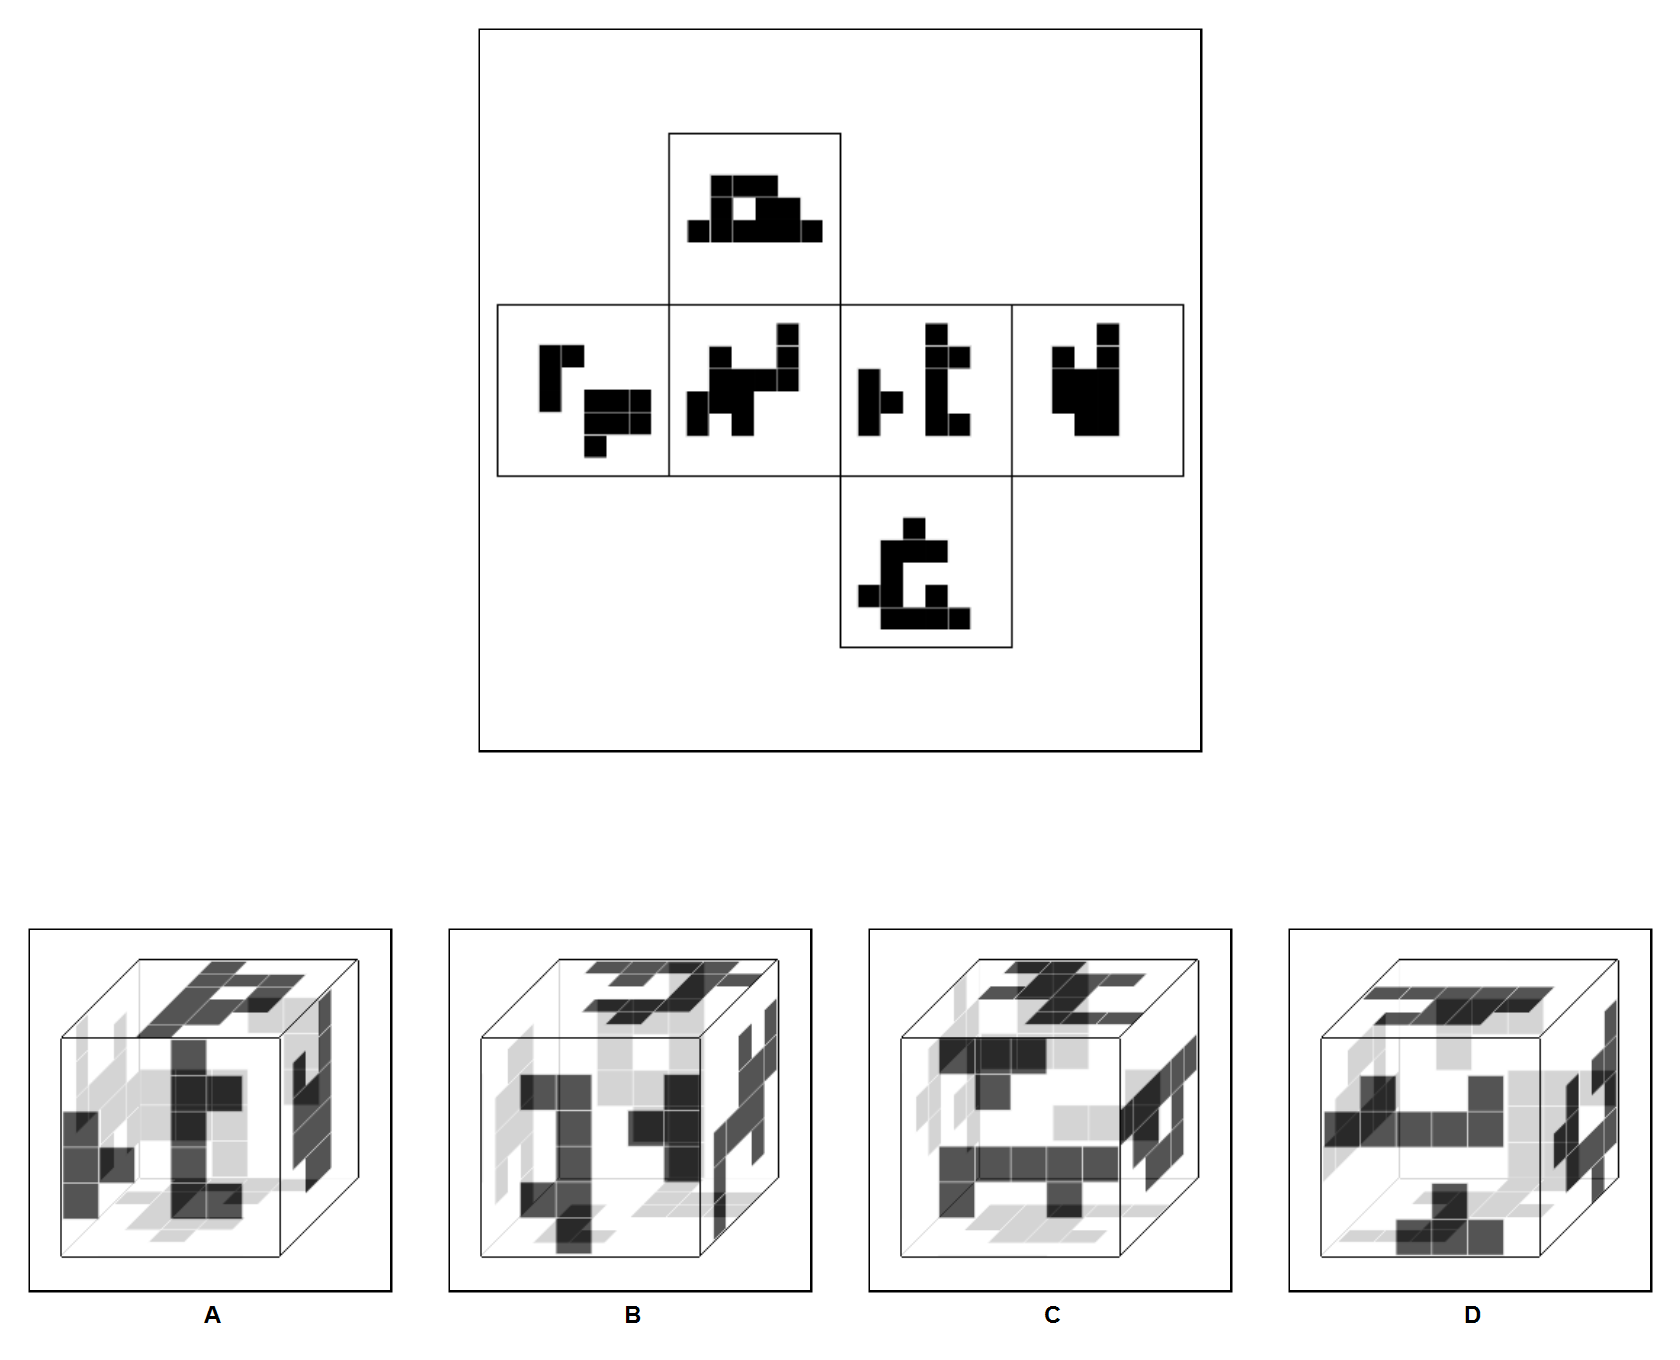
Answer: B